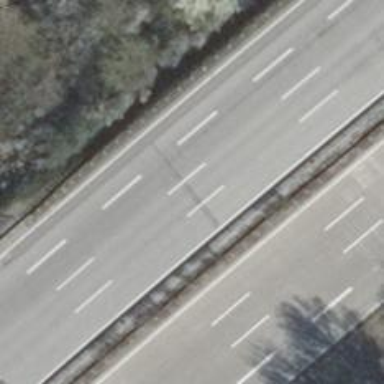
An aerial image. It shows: Asphalt motorway.